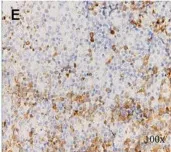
More than 50 IgG4positive cells per high-power field.
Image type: pathology (immunostaining)